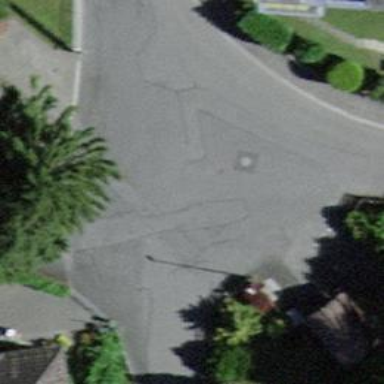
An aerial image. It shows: Residential road with asphalt surface. There is sidewalk on the left side.